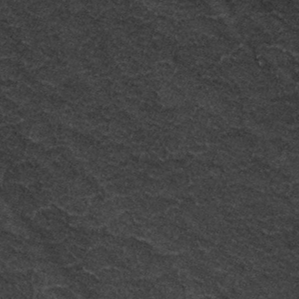
Label: frost